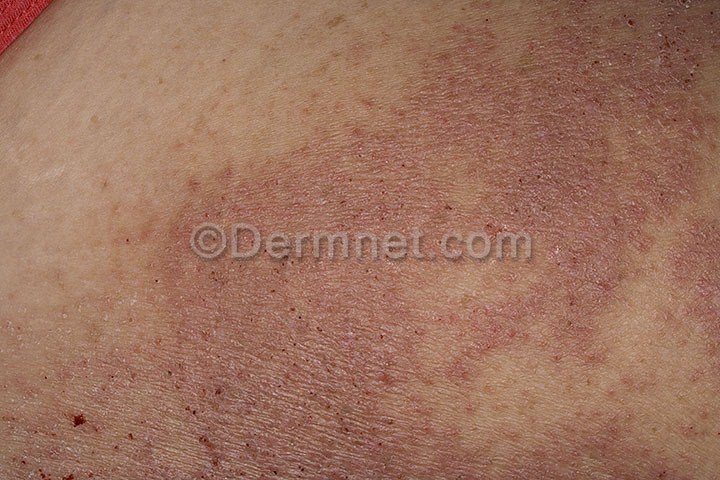
Disease: Eczema Photos